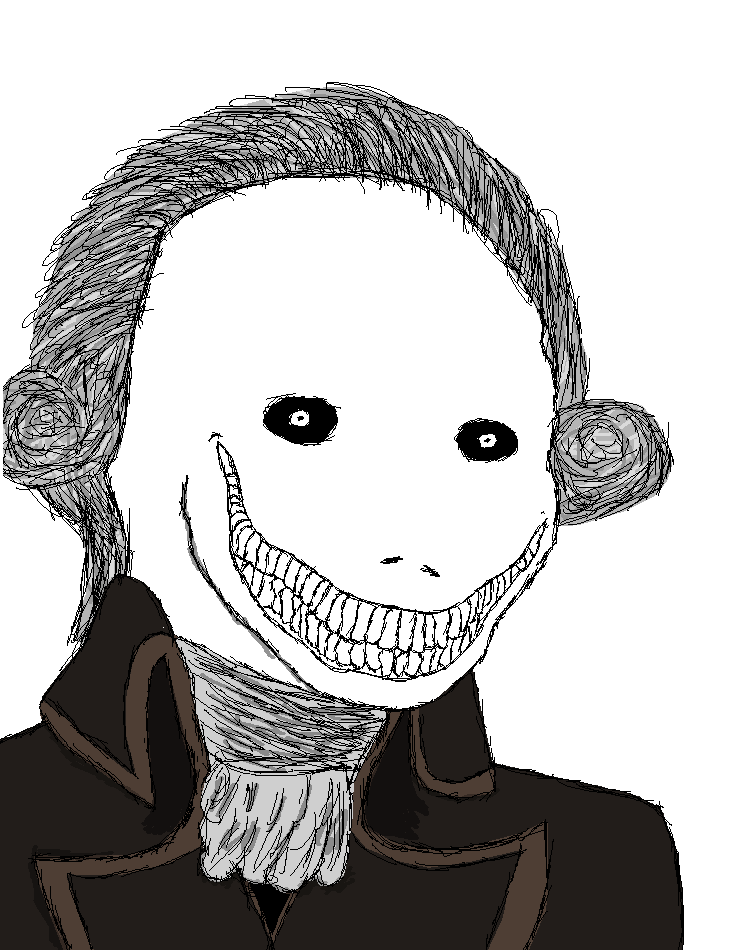
Label: 5_Oomer